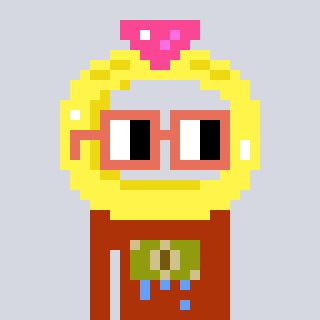
a pixel art character with square orange glasses, a ring-shaped head and a hotbrown-colored body on a cool background